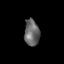
Tissue: skin
Cell type: Others
Senescence score: 0.7293
Nuclear area (px): 391
Mean DAPI intensity: 103.481